Question: That's the html for the input field:
'''
<input id="sku_input_field" type="text" name="items[0<?php echo $uniqueSuffix; ?>][sku]" class="input-text" />
'''
And the javascript code that I am trying:
'''
$('sku_input_field').value = jsonResponse.sku;
document.getElementById("sku_input_field").value = jsonResponse.sku;
'''
So, you see, I am trying 2 approaches, and it doesn't work. I use FireBug to check and the response is NOT empty. I can see all the values that I am setting into it. The value of the field though still remains the same as the one I am typing.
It is that I type an id, and when the object with that id is found in the database I return a json response with some values (this happens in PHP). And one of these values, in the json response, is the one I want to set as a new value of the input field.

The value of the 'sku' attribute is what I want to set as value of the input field. As you see, the response is not empty.
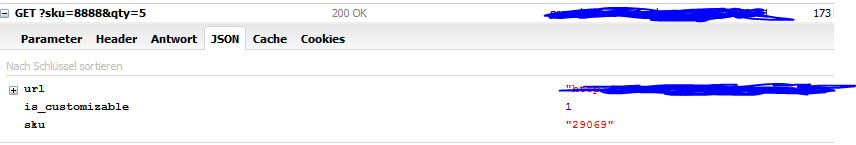
Answer: Should be :
jQuery
'''
$('#sku_input_field').val(jsonResponse.sku);
// Provided jsonResponse.sku is not empty
// Also make sure jquery library is added.
'''
Pure Javascript :
'''
document.getElementById('sku_input_field').value = jsonResponse.sku;
'''
p.s : Please check whether you are using same ID for any other element. ID needs to be unique.